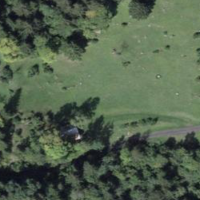
EUNIS habitat code: 44
Species observed at this site:
Neotinea ustulata